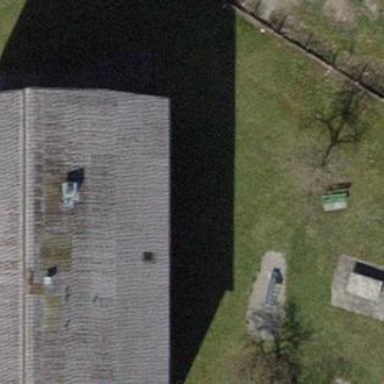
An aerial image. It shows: Saltbox-roofed apartment building.